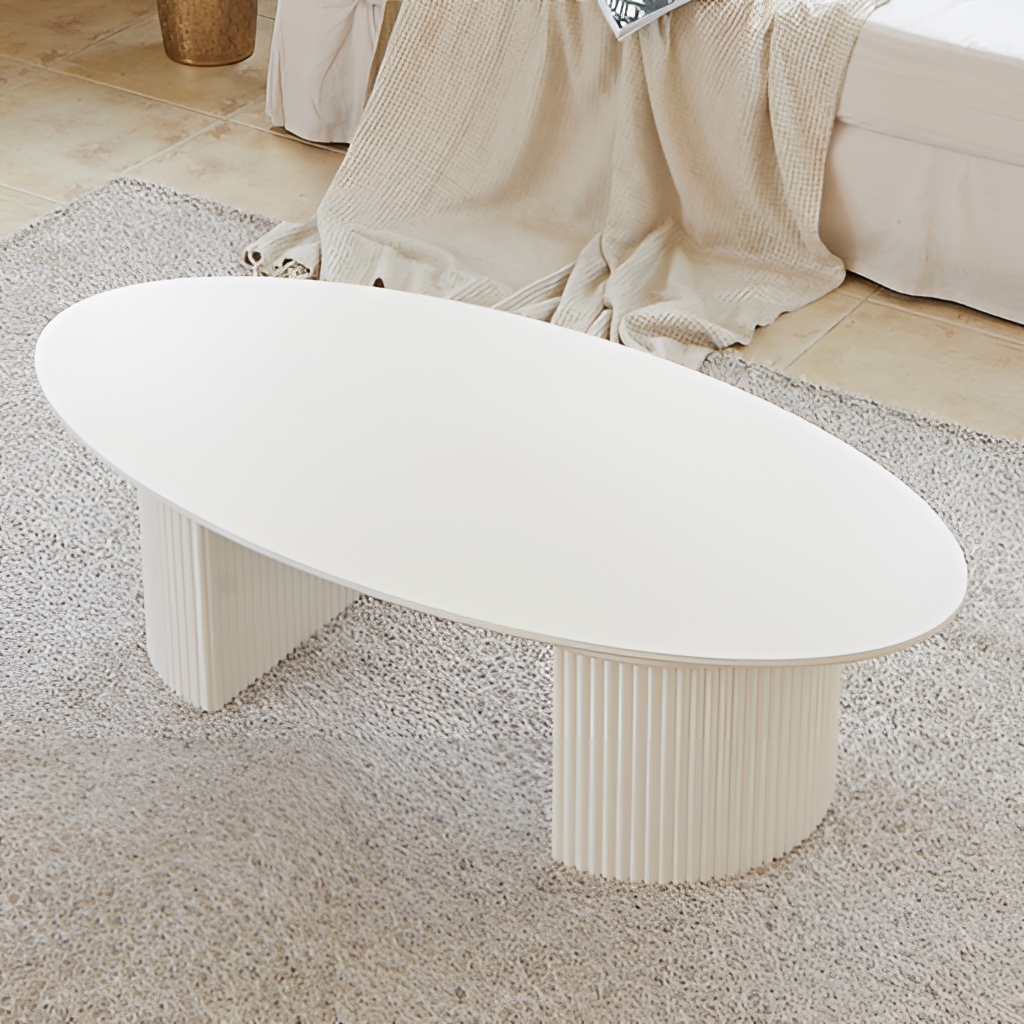
wood coffee table, living room, beige tile flooring, with large square pattern, beige paint wallpaper, with solid pattern, minimalist